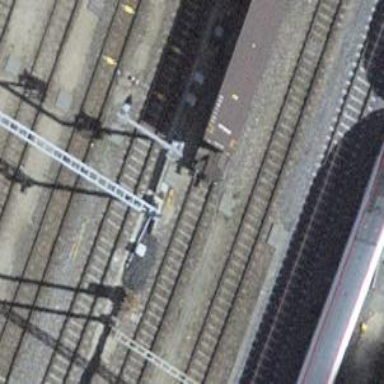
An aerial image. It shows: Railway signal.